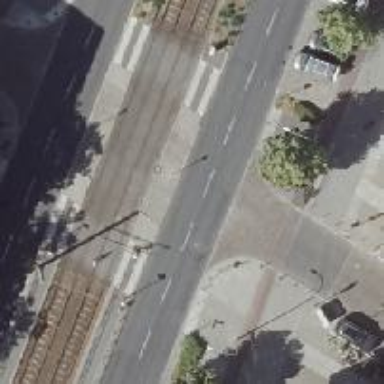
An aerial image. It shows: Uncontrolled tram railway crossing.